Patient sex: M
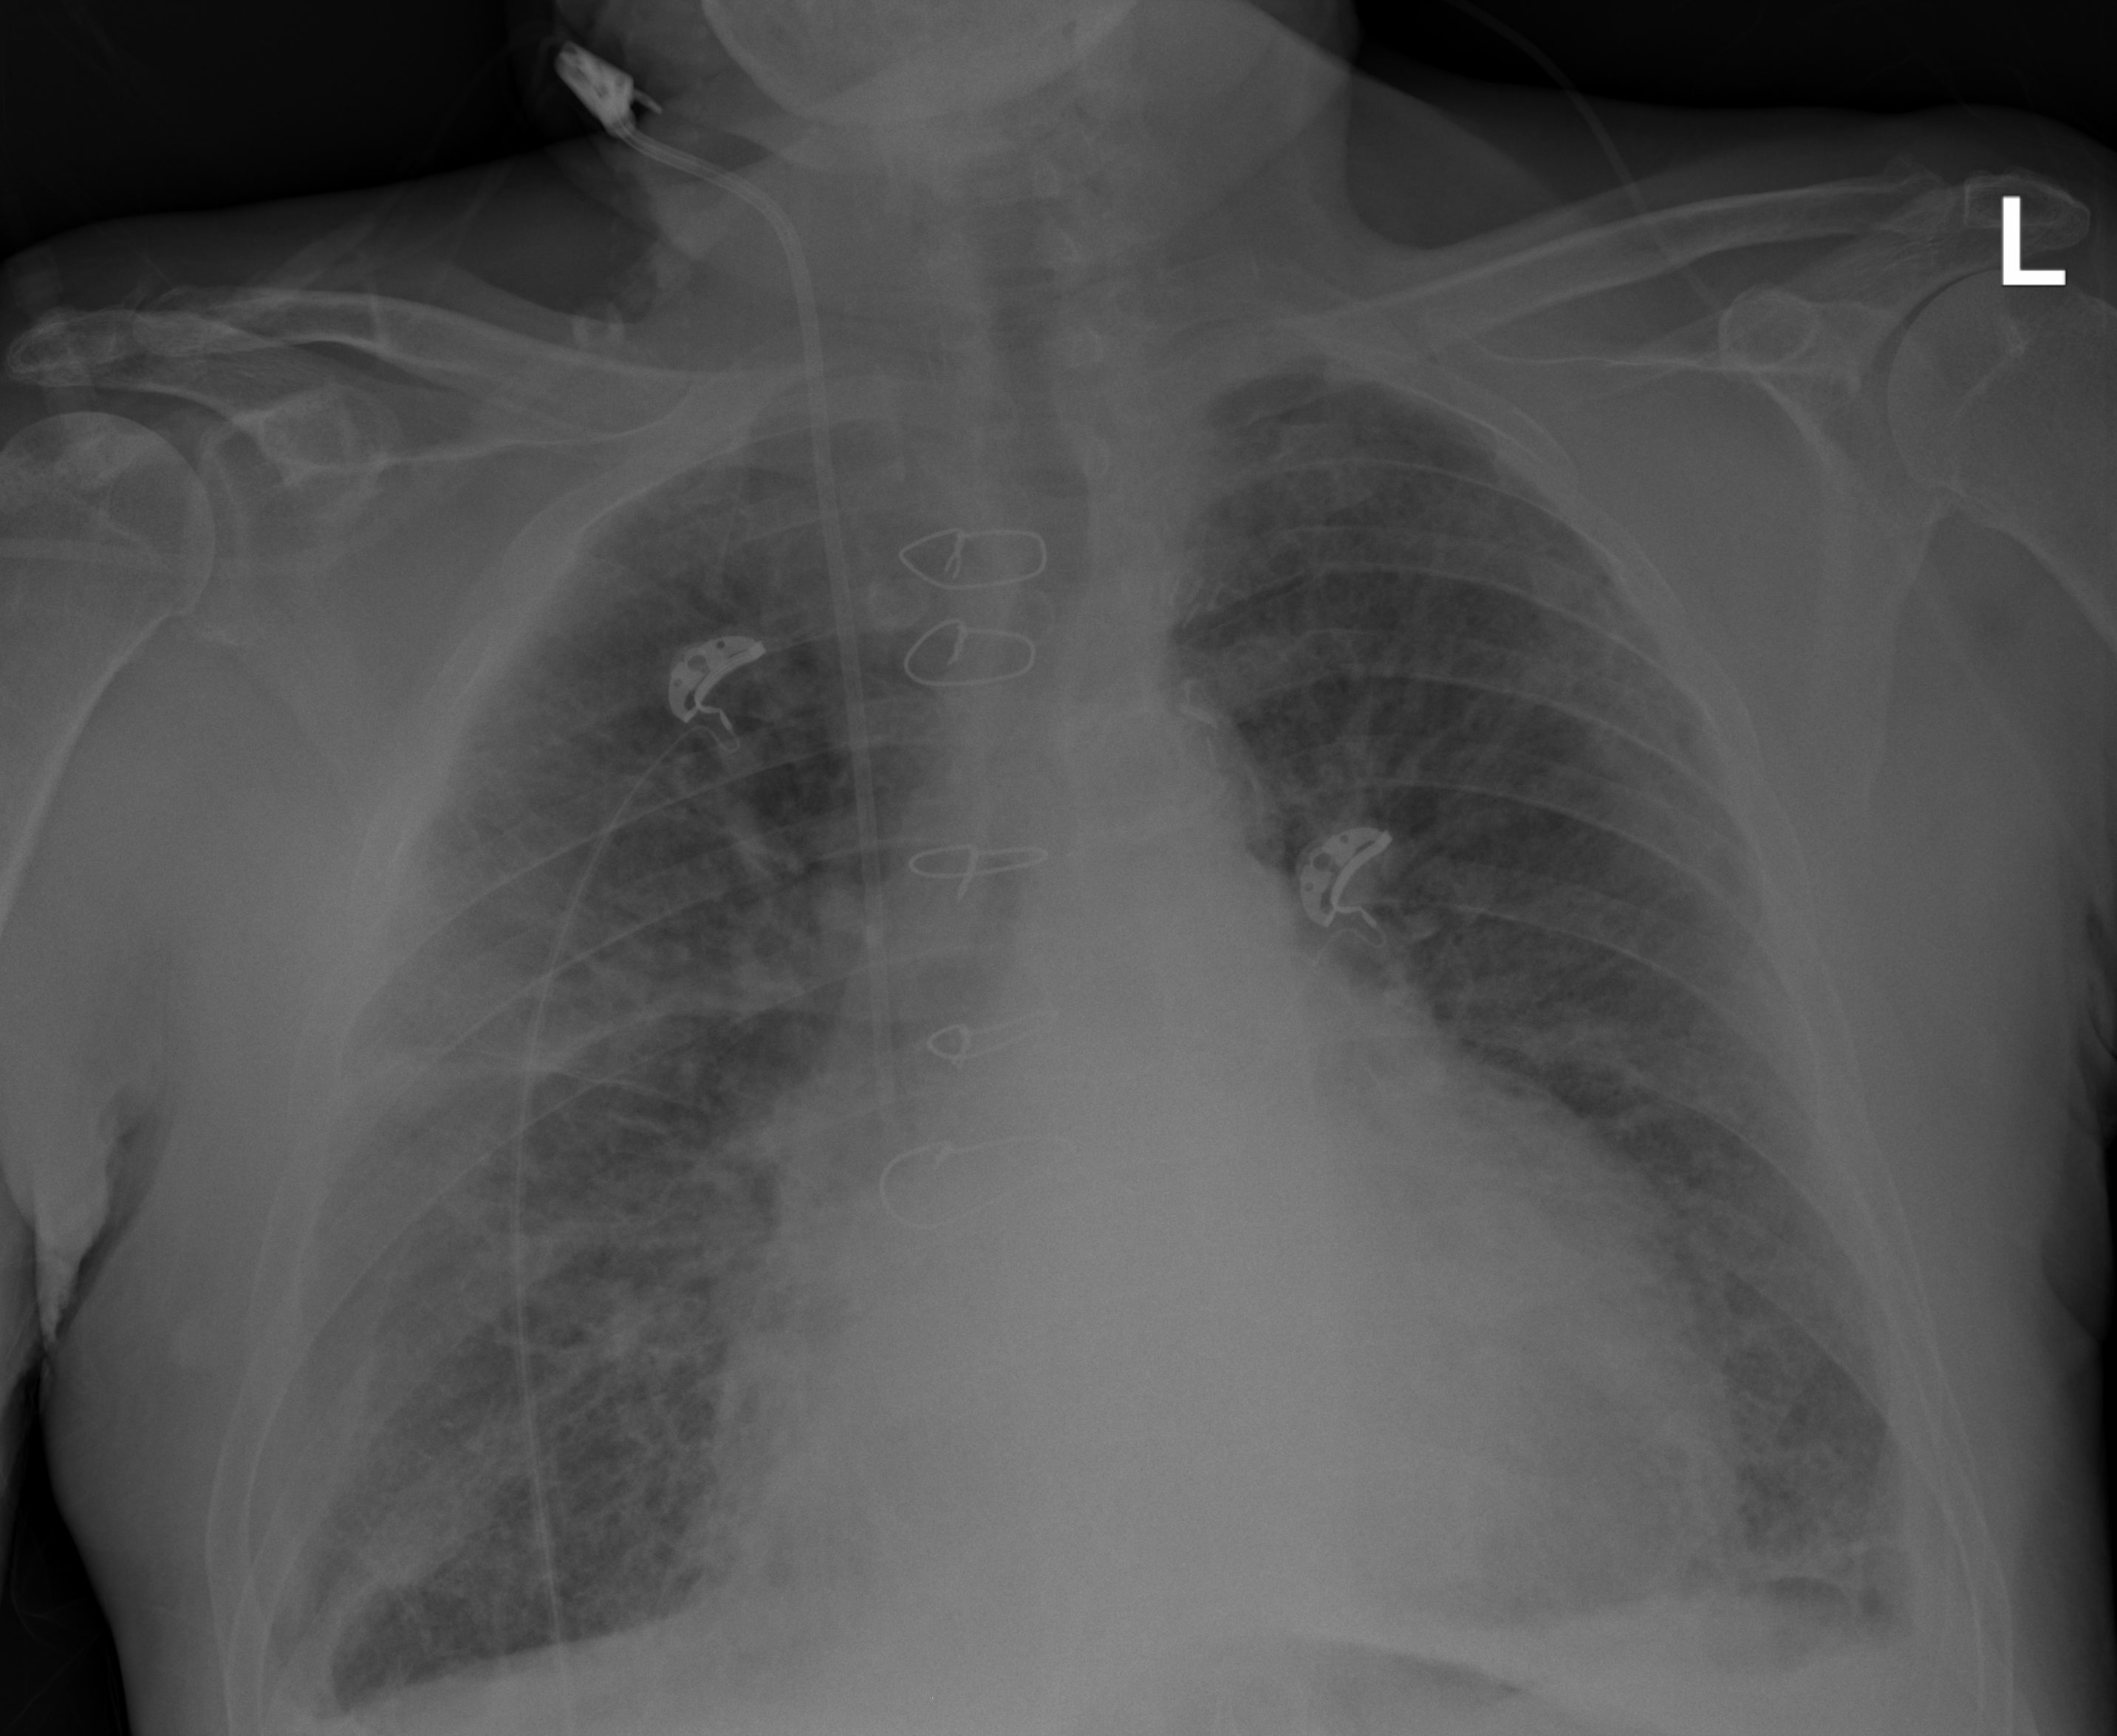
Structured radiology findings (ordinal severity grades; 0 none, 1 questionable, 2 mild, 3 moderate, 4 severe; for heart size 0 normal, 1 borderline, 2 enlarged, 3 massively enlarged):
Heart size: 2
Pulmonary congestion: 3
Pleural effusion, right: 2
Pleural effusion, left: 2
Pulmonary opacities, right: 2
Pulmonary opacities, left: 0
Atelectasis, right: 2
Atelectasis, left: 2